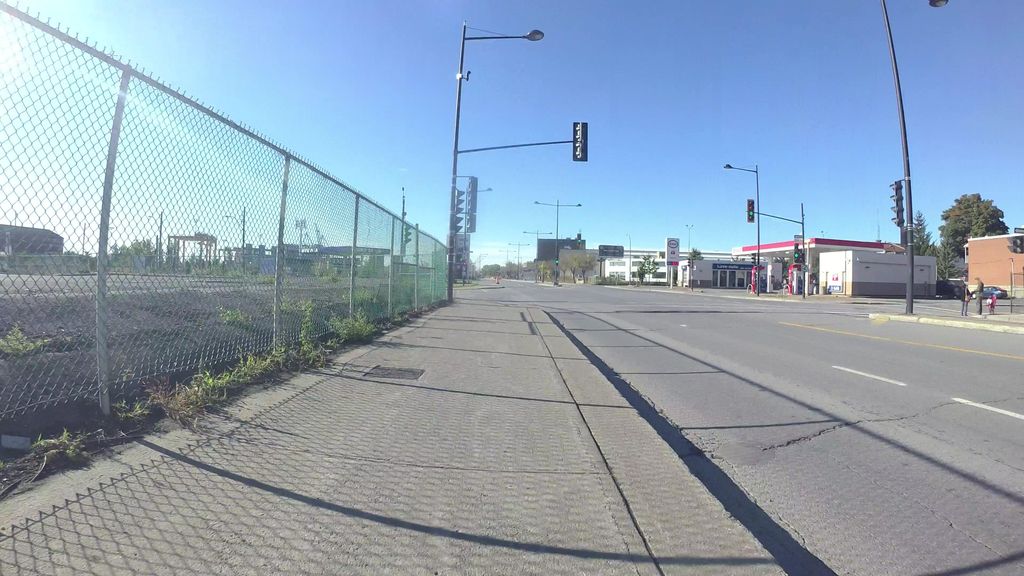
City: montreal